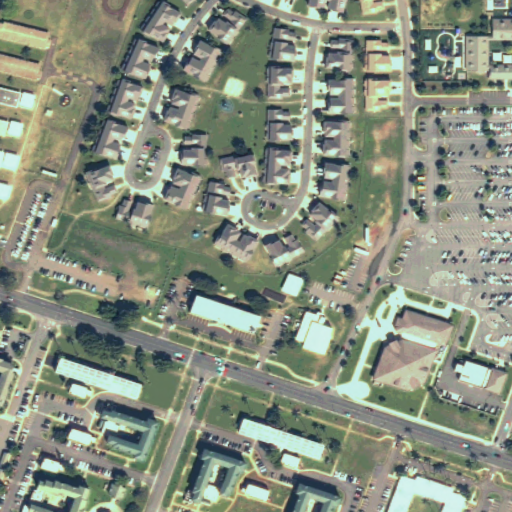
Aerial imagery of cape in Hawaii named Mōkapu Peninsula containing only unknown